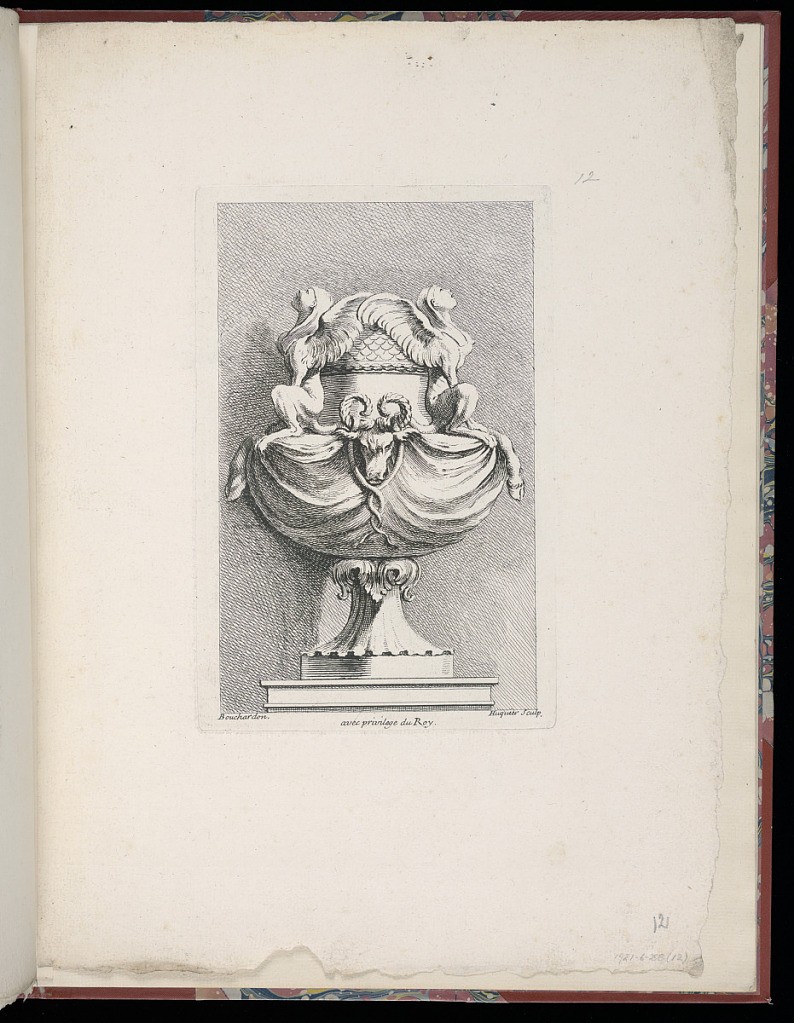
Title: Ornamental Vase Design
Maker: Edme Bouchardon, French, 1698–1762
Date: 1737-1749
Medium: Etching on laid paper
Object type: Print
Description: Vase with sphynxes sitting on the shoulder of the form. There is a ram's head knob at the center of the vase, placed between the sphynxes whose tails wrap together below the ram's head. The body of the vase is carved to appear like draped cloth. On the left and right side, where the cloth gathers, are goats' legs. The foot of the vase is scalloped, and the vase is elevated on a low, corniced socle. The print is lettered but is missing the numbering found in earlier editions.